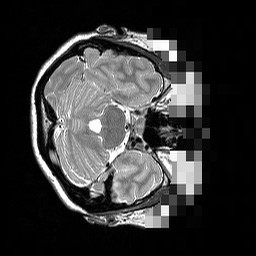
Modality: T2w
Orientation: axial
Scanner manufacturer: siemens
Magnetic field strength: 3 T
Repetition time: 2.5 s
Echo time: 0.206 s